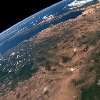
Label: land